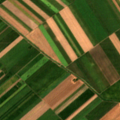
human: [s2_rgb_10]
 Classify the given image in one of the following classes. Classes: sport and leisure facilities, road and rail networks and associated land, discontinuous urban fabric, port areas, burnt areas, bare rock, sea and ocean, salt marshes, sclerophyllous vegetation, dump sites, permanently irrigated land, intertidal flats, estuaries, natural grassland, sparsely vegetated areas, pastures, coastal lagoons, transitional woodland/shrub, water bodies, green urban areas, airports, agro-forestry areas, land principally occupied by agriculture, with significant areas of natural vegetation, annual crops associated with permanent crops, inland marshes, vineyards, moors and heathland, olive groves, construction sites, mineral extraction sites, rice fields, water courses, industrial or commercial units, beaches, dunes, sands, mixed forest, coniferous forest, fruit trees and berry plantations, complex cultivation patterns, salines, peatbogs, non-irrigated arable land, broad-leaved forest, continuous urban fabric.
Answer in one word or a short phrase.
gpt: non-irrigated arable land